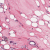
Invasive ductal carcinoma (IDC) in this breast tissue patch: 1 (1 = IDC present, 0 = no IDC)